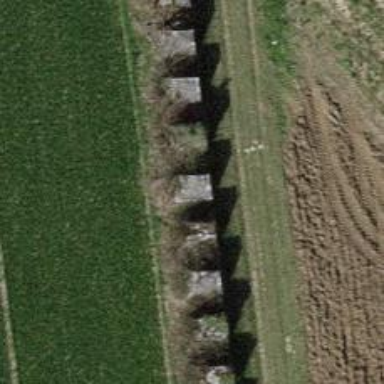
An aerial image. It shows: Block barrier.